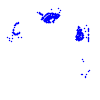
Particle: proton